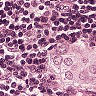
Metastatic tissue present: yes